You are looking at a signal-to-image encoding: consecutive vibration samples arranged as the rows of a grayscale square. Diagnose the bearing from this image, choosing from: normal, inner_race, outer_race, ball.
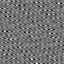
Answer: outer_race